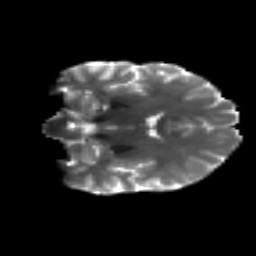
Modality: T2w
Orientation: coronal
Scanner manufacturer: siemens
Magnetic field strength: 3 T
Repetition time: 4.16 s
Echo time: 0.0806 s